Question: I want to make a rectangle div (as shown below behind the video) and rotate to 35 degrees using CSS.
And I want to make it responsive.

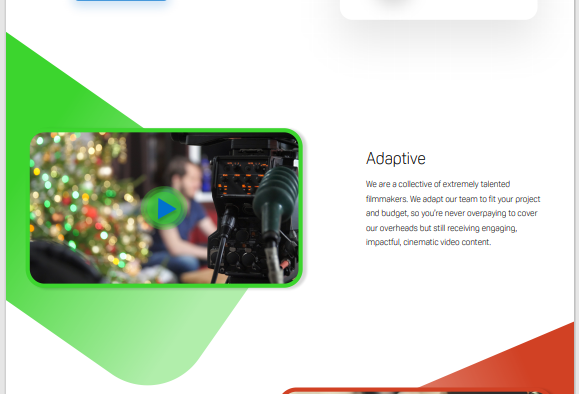
Answer: Just use 'transform: rotate(35deg)'
'''
.rect {
height: 150px;
width: 300px;
background-image: linear-gradient(to right, rgba(0,255,0,1), rgba(0,255,0,0.3));
transform: rotate(35deg) translate(-10px, 100px);
border-radius: 0 0 50px 0;
}
'''
'''
<div class="rect"></div>
'''